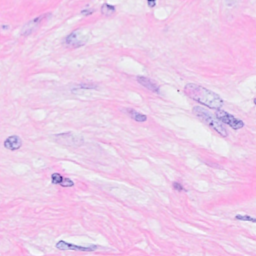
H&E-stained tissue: Breast